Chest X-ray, PA view. Patient: 41 years old, sex M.
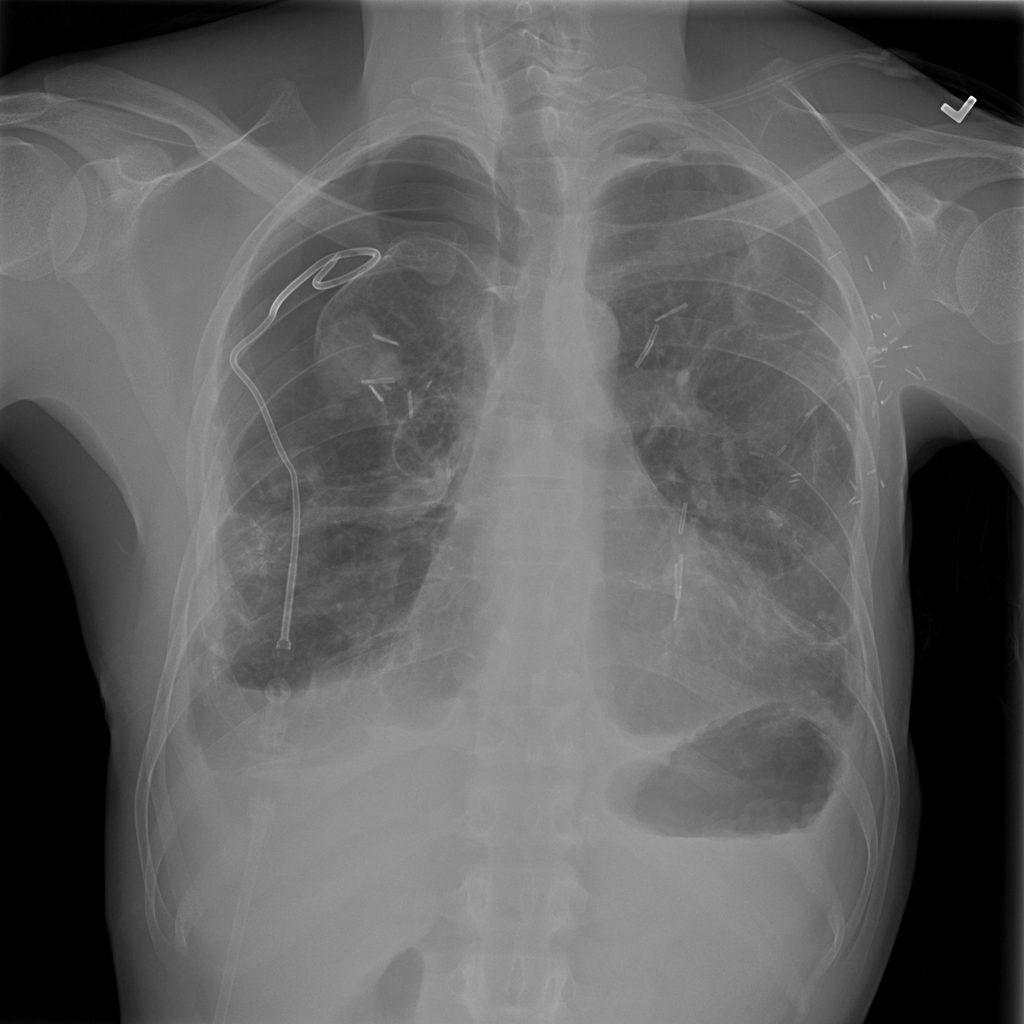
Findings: Mass